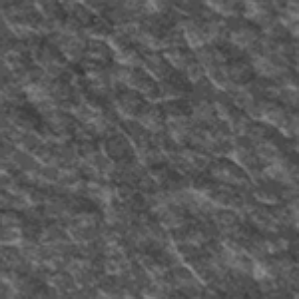
Label: frost